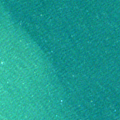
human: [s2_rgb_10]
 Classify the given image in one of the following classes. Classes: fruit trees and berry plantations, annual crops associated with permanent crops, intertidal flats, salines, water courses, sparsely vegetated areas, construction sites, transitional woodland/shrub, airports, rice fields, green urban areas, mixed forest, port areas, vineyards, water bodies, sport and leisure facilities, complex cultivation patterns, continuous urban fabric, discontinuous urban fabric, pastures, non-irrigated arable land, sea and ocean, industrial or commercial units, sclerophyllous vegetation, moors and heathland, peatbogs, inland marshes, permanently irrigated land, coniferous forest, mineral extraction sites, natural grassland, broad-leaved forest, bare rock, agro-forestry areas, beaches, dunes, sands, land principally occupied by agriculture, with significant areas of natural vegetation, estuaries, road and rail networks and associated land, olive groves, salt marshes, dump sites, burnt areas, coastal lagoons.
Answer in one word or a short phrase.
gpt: sea and ocean